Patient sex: M
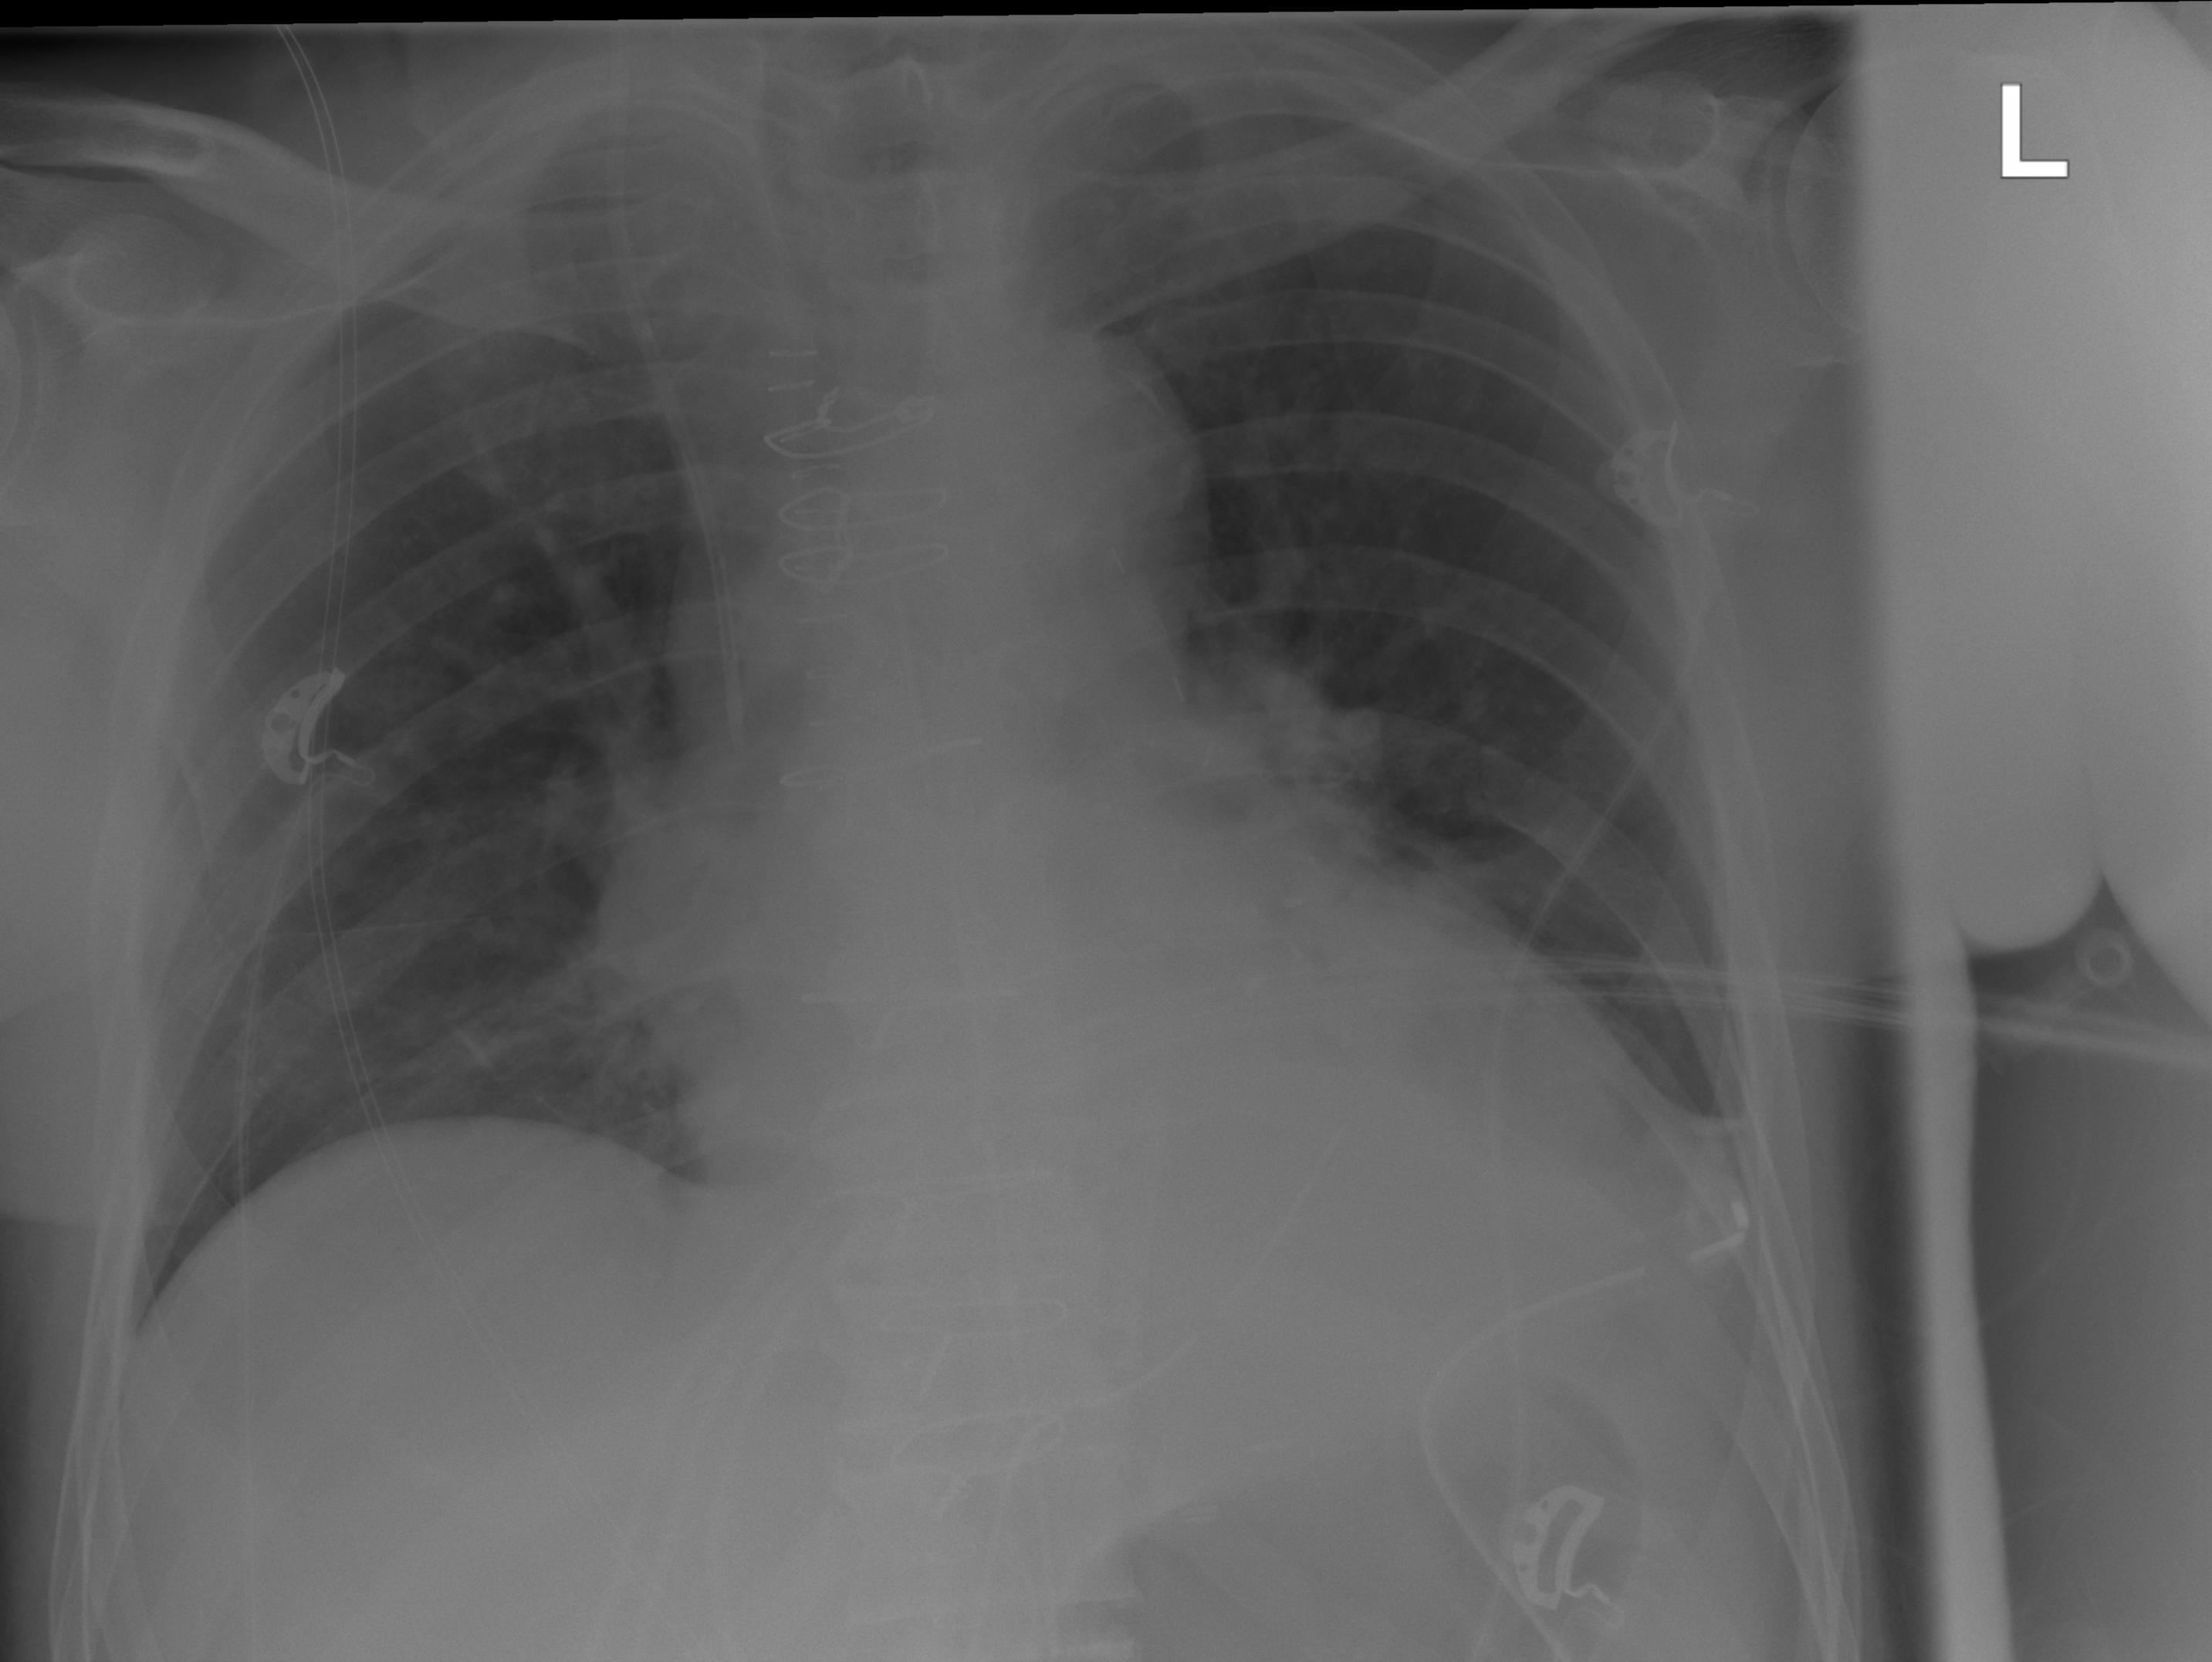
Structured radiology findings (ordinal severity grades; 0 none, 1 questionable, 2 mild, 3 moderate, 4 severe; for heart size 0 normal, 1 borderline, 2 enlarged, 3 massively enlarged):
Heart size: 2
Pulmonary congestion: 1
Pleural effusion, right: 0
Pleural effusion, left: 1
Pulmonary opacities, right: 0
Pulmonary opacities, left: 0
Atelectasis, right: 2
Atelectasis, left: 2